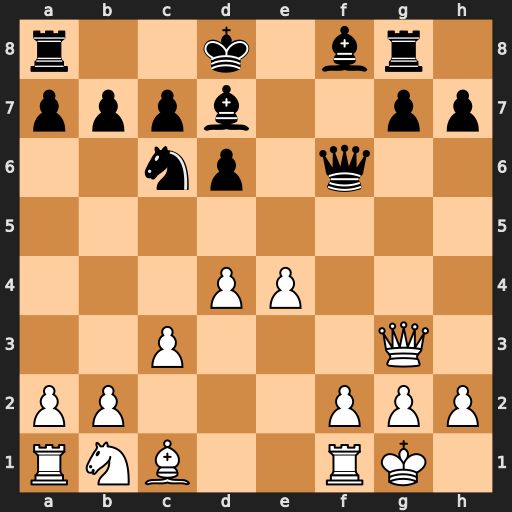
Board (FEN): r2k1br1/pppb2pp/2np1q2/8/3PP3/2P3Q1/PP3PPP/RNB2RK1
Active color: w
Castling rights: -
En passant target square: -
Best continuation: Bg5 Ne7 Bxf6